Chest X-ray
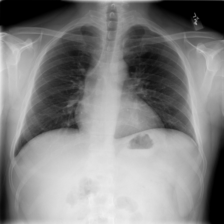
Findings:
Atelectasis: negative
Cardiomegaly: negative
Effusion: negative
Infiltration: positive
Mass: negative
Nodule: negative
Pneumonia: negative
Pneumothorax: negative
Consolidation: negative
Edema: negative
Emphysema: negative
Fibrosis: negative
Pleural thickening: negative
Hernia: negative